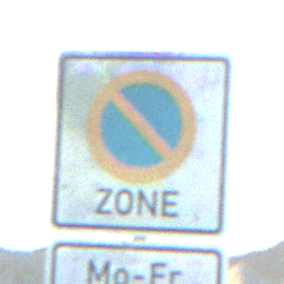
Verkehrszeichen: BeginnEingeschraenktesHalteverbotZone
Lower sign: ZeitangabenMitBeschraenkungAufWochentage2
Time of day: SunriseSunset
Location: Outdoor (Beach)
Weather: Clear
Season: NotSpecified
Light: Natural